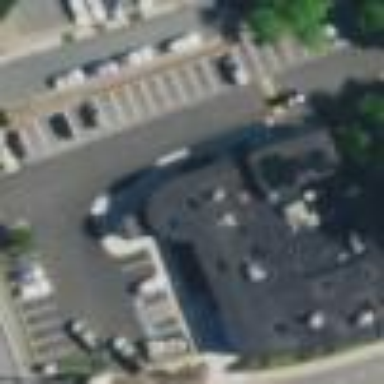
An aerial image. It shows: Parking area with surface.